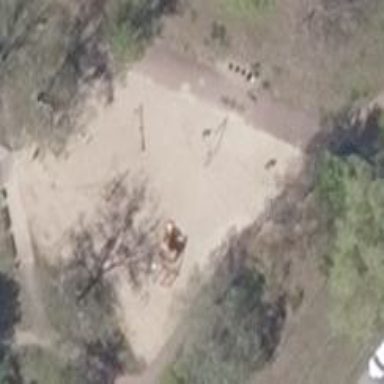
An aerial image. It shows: Playground area for leisure activities on the land.